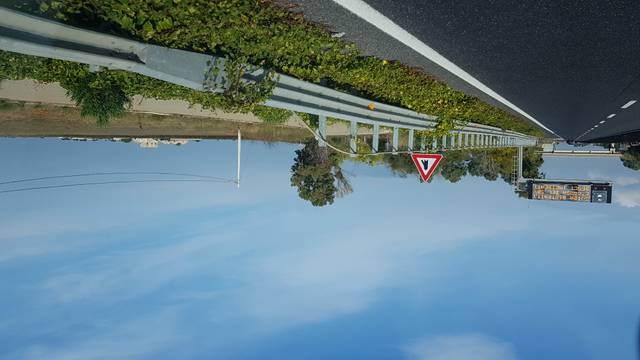
Region: Italy
Coordinates: 40.664, 17.879